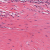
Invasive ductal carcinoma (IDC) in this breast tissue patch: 0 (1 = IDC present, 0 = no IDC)